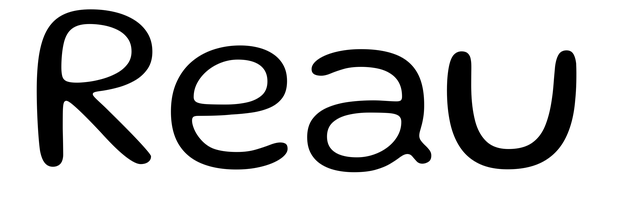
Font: Gluten_Light